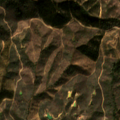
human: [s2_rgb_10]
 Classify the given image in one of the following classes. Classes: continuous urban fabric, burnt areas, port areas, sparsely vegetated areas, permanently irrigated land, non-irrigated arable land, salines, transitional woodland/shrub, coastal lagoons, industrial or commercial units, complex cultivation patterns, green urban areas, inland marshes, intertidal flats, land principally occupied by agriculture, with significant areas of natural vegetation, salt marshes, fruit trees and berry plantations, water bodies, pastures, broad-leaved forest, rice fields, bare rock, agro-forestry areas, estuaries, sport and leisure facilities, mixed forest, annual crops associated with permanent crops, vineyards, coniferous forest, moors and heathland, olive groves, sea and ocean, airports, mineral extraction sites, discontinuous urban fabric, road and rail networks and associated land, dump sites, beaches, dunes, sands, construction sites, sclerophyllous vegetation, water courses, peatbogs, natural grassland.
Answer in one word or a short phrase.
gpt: land principally occupied by agriculture, with significant areas of natural vegetation, broad-leaved forest, sclerophyllous vegetation, transitional woodland/shrub